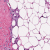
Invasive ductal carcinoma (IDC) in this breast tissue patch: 0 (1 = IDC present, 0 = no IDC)